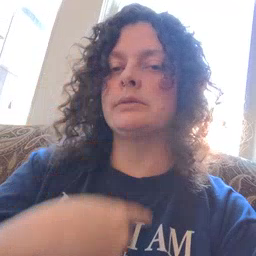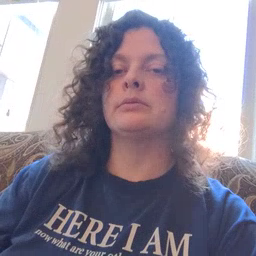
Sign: face